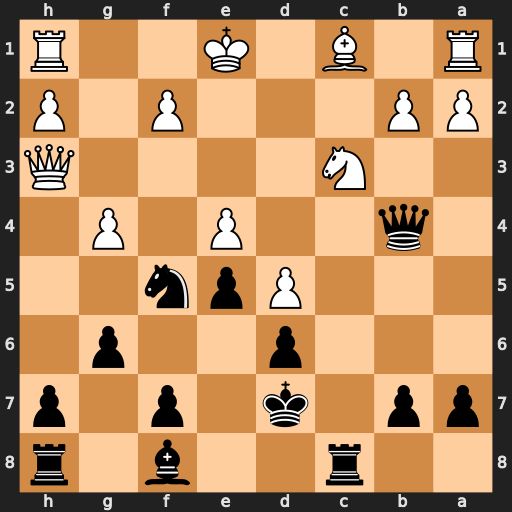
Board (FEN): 2r2b1r/pp1k1p1p/3p2p1/3Ppn2/1q2P1P1/2N4Q/PP3P1P/R1B1K2R
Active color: b
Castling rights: KQ
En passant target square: -
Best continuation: Rxc3 bxc3 Qxe4+